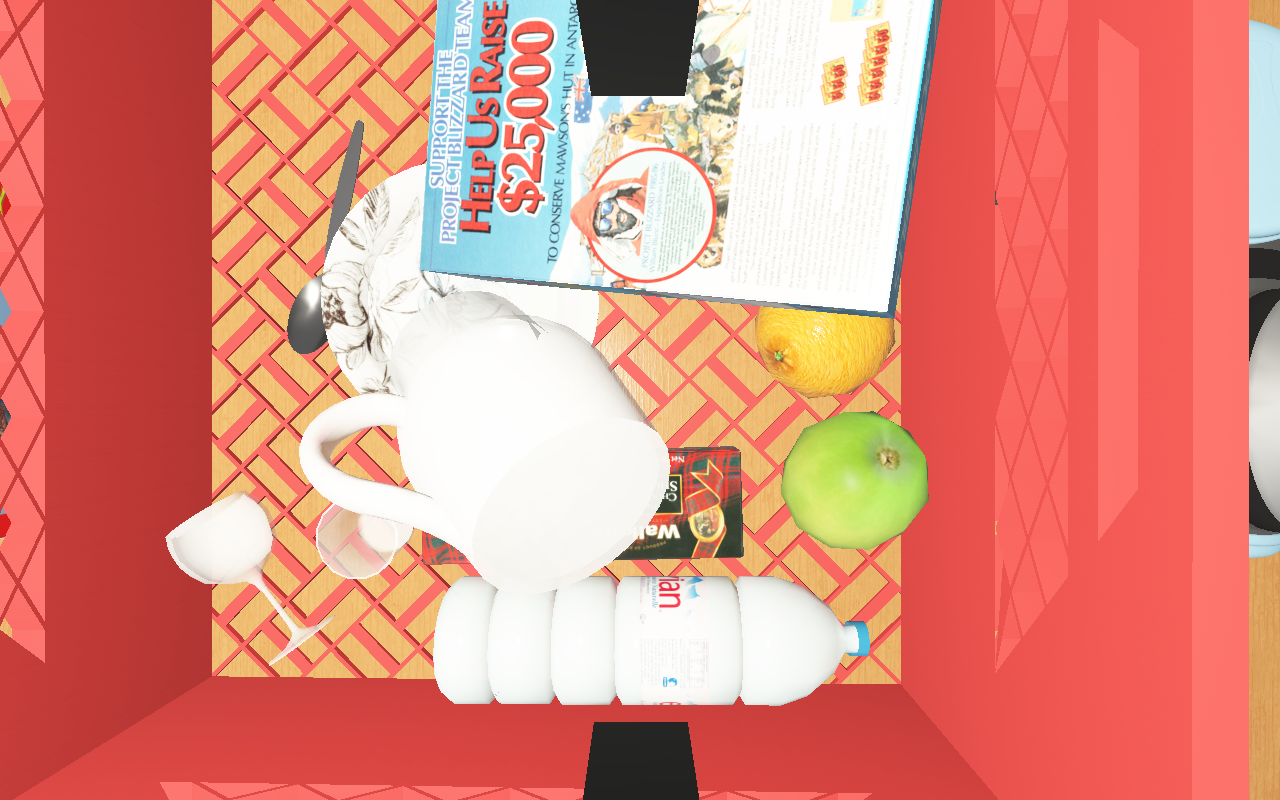
Objects in the scene:
carafe
water bottle
apple
apple
orange
orange
jam jar
cereal box